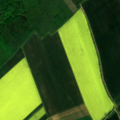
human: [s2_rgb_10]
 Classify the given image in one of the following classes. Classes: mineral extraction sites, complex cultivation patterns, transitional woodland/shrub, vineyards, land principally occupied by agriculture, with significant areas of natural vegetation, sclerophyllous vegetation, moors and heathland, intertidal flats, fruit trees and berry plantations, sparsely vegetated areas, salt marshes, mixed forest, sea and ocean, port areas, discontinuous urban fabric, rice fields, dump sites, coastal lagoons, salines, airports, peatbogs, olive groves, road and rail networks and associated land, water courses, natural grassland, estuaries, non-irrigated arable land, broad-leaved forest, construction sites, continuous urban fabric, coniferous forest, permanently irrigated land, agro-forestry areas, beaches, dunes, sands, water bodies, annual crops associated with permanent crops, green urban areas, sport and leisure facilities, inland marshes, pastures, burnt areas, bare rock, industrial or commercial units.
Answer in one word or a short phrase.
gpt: non-irrigated arable land, broad-leaved forest